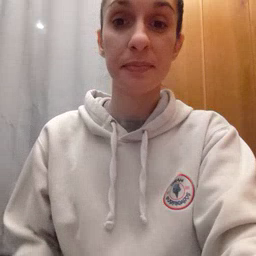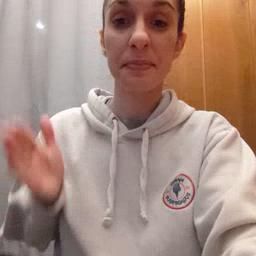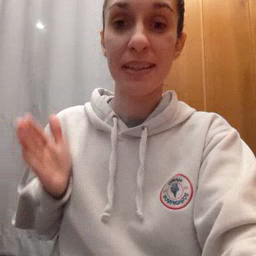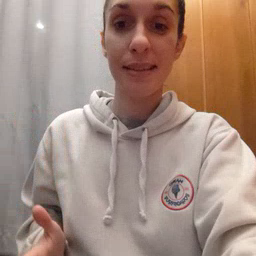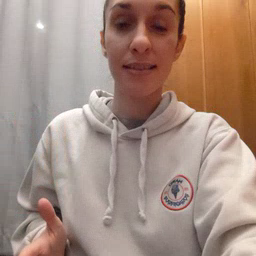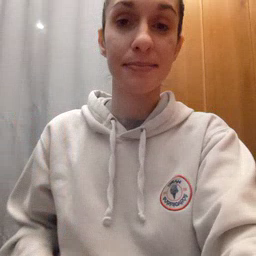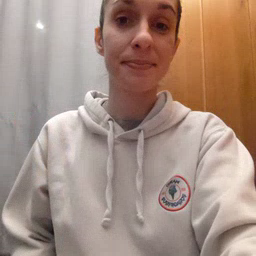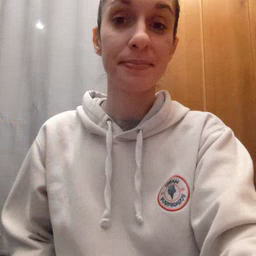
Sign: beside